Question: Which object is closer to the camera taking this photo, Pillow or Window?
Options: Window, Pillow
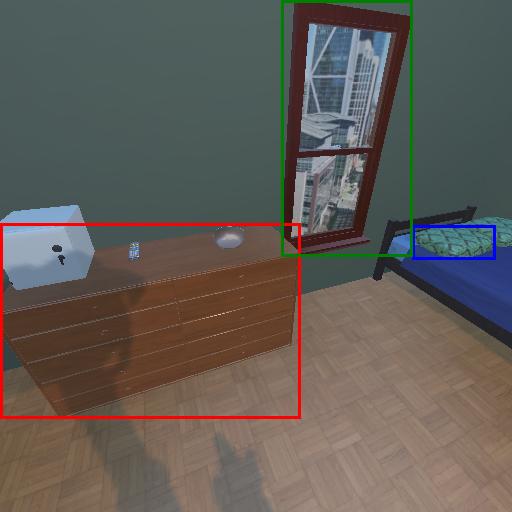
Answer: Window